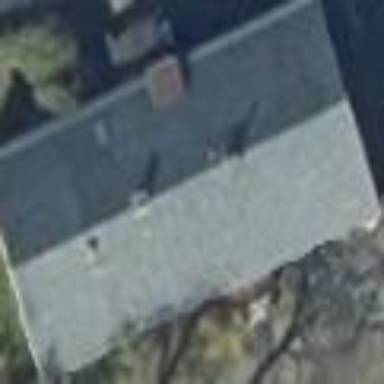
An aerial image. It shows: House with flat grey roof.